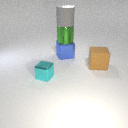
small cyan metal cube in front of large brown rubber cube